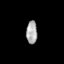
Tissue: prostate
Cell type: T cells
Senescence score: 0.3577
Nuclear area (px): 246
Mean DAPI intensity: 169.211